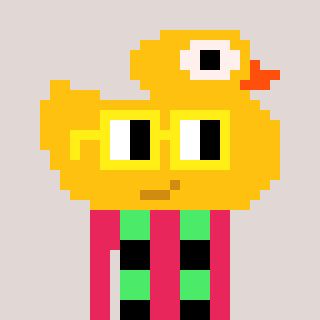
a pixel art character with square yellow glasses, a ducky-shaped head and a redpinkish-colored body on a warm background